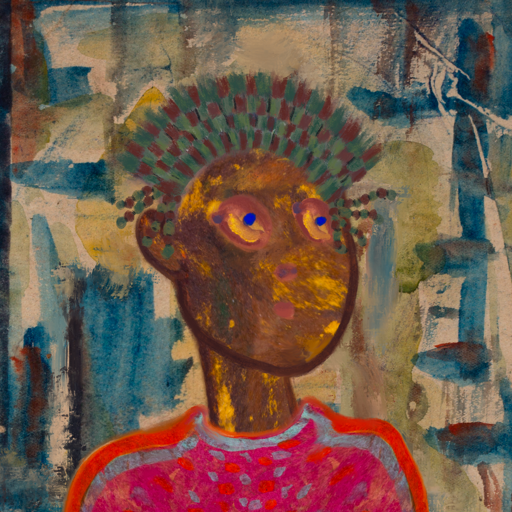
Background: Orphan, Head And Neck Side: Comrade, Face Side: Mother_And_Son_Son, Bust: Sisters, Hair Side: Blank, Head Accessory: After_Raid_Crown, Second Necklace: Blank, Necklace: Blank, Baby: Blank